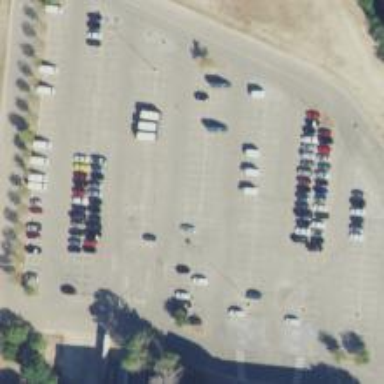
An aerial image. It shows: Parking area with surface.